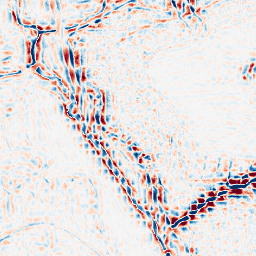
Category: wavelet
Decomposition family: wavelet_reverse_biorthogonal
Decomposition parameters: wavelet: rbio5.5
level: 3
Upsampling method: cubic_catmull_rom
Upsampling parameters: scale: 4
Upsampling scale: 4